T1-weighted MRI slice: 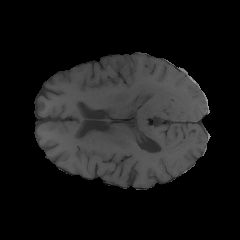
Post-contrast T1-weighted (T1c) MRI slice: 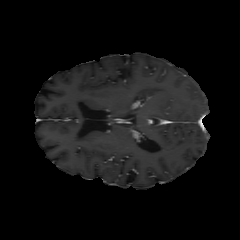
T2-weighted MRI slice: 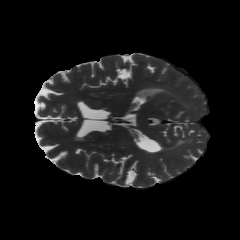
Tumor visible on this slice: yes